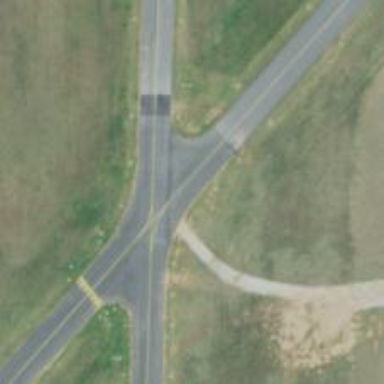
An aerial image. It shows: Taxiway at the airport with asphalt surface.